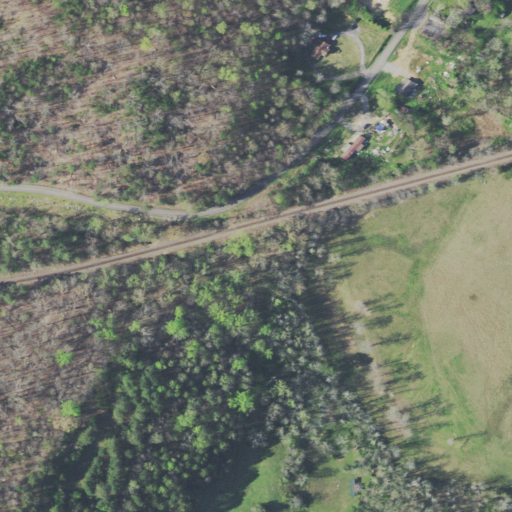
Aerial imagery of valley in Tennessee named Lead Mine Valley containing deciduous forest, pasture, open development, mixed forest, shrub, grassland, low intensity development, and evergreen forest